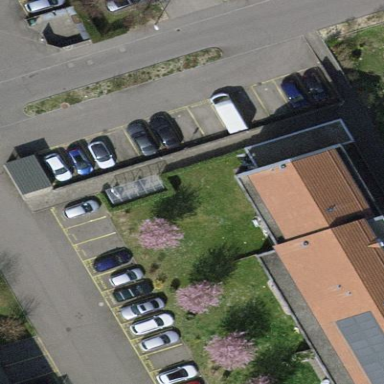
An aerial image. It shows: Street-side parking area.